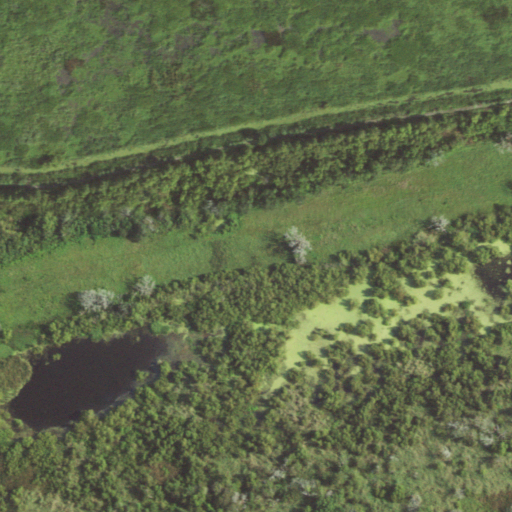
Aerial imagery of ridge(s) in Louisiana named Coupe Ridge containing herbaceous wetlands, shrub, open development, open water, pasture, woody wetlands, low intensity development, medium intensity development, and grassland